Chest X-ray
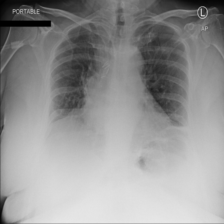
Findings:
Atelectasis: positive
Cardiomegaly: negative
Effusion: negative
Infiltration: negative
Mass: negative
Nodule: negative
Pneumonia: negative
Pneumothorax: negative
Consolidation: negative
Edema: negative
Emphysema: negative
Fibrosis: negative
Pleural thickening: negative
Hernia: negative